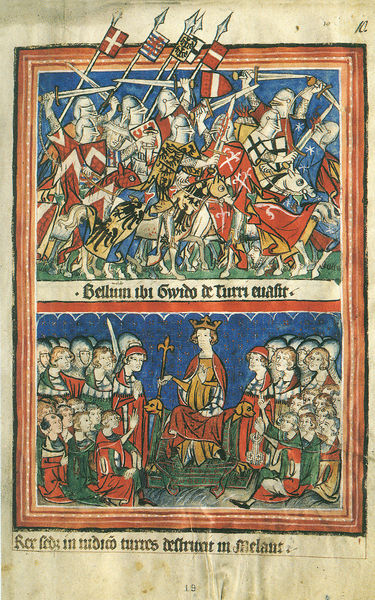
Titel: Trierer Bildhandschrift/Bilderchronik von Kaiser Heinrich VII. und Kurfürst Balduin von Luxemburg 1308-1313/ Kaiser Heinrichs Romfahrt
Schlagwörter: blau, kampf, mann, frauen, menschen, frau, männer, schmuck, hund, hunde, rot, tier, diener, rahmen, tod, tot, bild, kind, krone, kinder, pferd, pferde, reiter, reiten, schrift, bilder, fahnen, grafik, graphik, hof, gewalt, krieg, schlacht, kaiser, könig, lanze, soldaten, thron, inschrift, schild, buch, druck, seite, schwert, text, waffe, helm, herrscher, ritter, heer, kämpfen, rüstung, wimpel, buchseite, pergament, wappen, harnisch, griechisch, mittelalter, krieger, kreuzzug, lanzen, ritterrüstung, königin, macht, speer, flaggen, töten, heilig, miniatur, handschrift, zepter, latein, schilde, christ, buchmalerei, thronen, bilderbuch, psalter, reliquiar, manuskript, untertanen, thon, l, hundeköpfe, bellum, kopenbuch, hundsköpfe, deutscher bund, bilderbuich